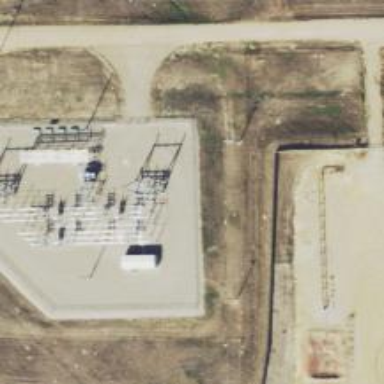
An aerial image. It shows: Switch for power supply.